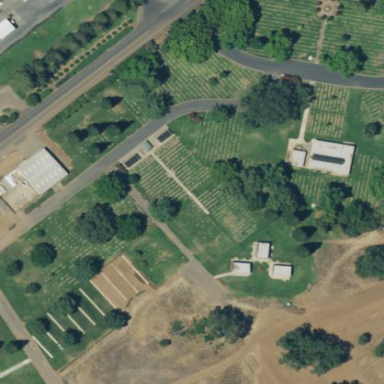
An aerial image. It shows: Cemetery.